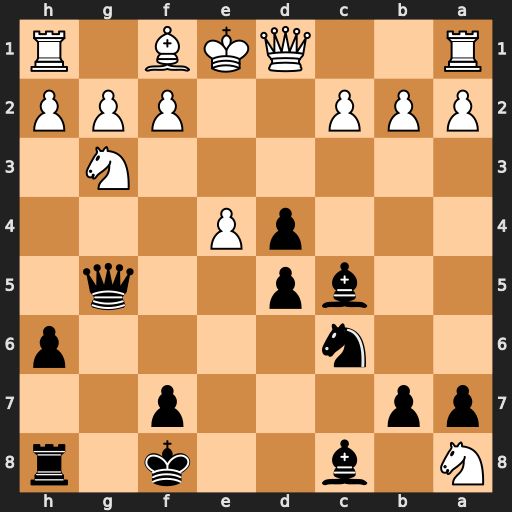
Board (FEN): N1b2k1r/pp3p2/2n4p/2bp2q1/3pP3/6N1/PPP2PPP/R2QKB1R
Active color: b
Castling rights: KQ
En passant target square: -
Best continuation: Bb4+ c3 dxc3 bxc3 Bxc3+